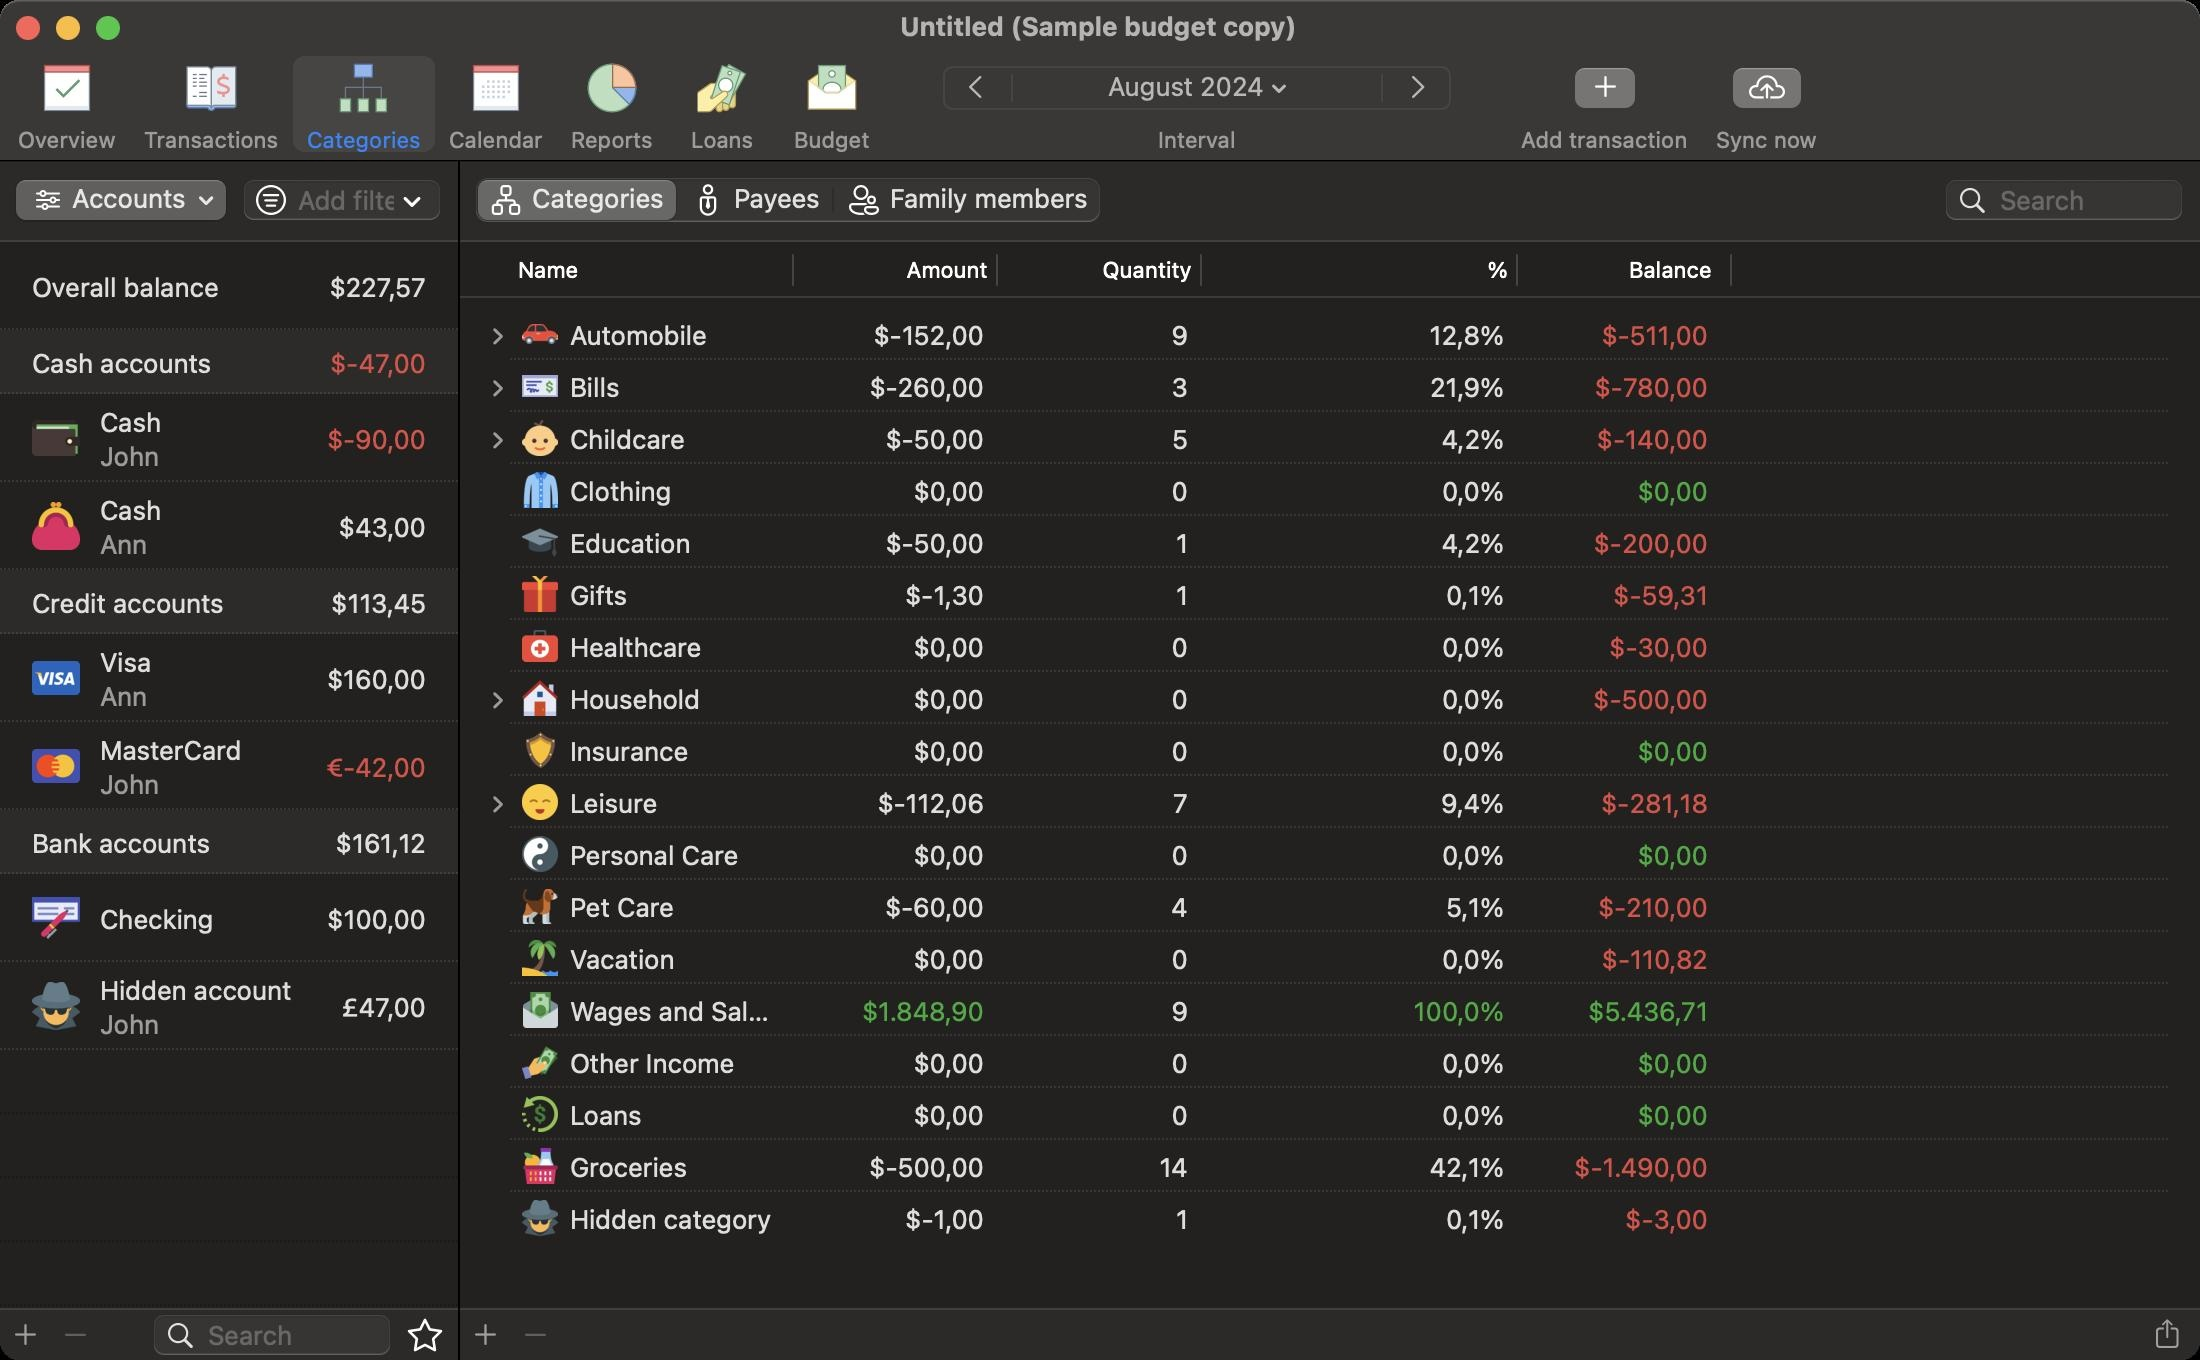
Accessibility tree:
{"name": "Untitled_(Sample_budget_copy)", "role": "AXWindow", "description": null, "role_description": "standard window", "value": null, "position": "492.00;157.00", "size": "1100;680", "children": [{"name": null, "role": "AXGroup", "description": null, "role_description": "group", "value": null, "position": "0.00;80.00", "size": "1100;600", "children": [{"name": null, "role": "AXSplitGroup", "description": null, "role_description": "split group", "value": null, "position": "0.00;80.00", "size": "1100;600", "children": [{"name": "Accounts", "role": "AXMenuButton", "description": null, "role_description": "menu button", "value": null, "position": "5.00;89.00", "size": "112;25", "children": []}, {"name": null, "role": "AXTextField", "description": null, "role_description": "search text field", "value": "", "position": "121.00;89.00", "size": "100;22", "children": [{"name": "", "role": "AXButton", "description": "search", "role_description": "button", "value": null, "position": "123.00;89.00", "size": "25;22", "children": []}]}, {"name": null, "role": "AXTextField", "description": null, "role_description": "search text field", "value": "", "position": "76.00;656.50", "size": "120;22", "children": [{"name": "", "role": "AXButton", "description": "search", "role_description": "button", "value": null, "position": "78.00;656.50", "size": "25;22", "children": []}]}, {"name": "", "role": "AXButton", "description": null, "role_description": "button", "value": null, "position": "200.00;655.00", "size": "25;25", "children": []}, {"name": "", "role": "AXButton", "description": "add", "role_description": "button", "value": null, "position": "0.00;652.50", "size": "26;29", "children": []}, {"name": "", "role": "AXButton", "description": "remove", "role_description": "button", "value": null, "position": "25.00;657.00", "size": "26;20", "children": []}, {"name": null, "role": "AXScrollArea", "description": null, "role_description": "scroll area", "value": null, "position": "0.00;121.00", "size": "229;533", "children": [{"name": null, "role": "AXTable", "description": null, "role_description": "table", "value": null, "position": "0.00;121.00", "size": "229;533", "children": [{"name": null, "role": "AXRow", "description": null, "role_description": "table row", "value": null, "position": "0.00;121.00", "size": "229;44", "children": [{"name": null, "role": "AXCell", "description": null, "role_description": "cell", "value": null, "position": "6.00;121.00", "size": "217;44", "children": [{"name": null, "role": "AXStaticText", "description": null, "role_description": "text", "value": "Overall balance", "position": "14.00;134.50", "size": "98;17", "children": []}, {"name": null, "role": "AXStaticText", "description": null, "role_description": "text", "value": "$227,57", "position": "162.50;134.50", "size": "52;17", "children": []}]}]}, {"name": null, "role": "AXRow", "description": null, "role_description": "table row", "value": null, "position": "0.00;165.00", "size": "229;32", "children": [{"name": null, "role": "AXCell", "description": null, "role_description": "cell", "value": null, "position": "6.00;165.00", "size": "217;32", "children": [{"name": null, "role": "AXStaticText", "description": null, "role_description": "text", "value": "Cash accounts", "position": "14.00;172.50", "size": "94;17", "children": []}, {"name": null, "role": "AXStaticText", "description": null, "role_description": "text", "value": "$-47,00", "position": "163.00;172.50", "size": "52;17", "children": []}]}]}, {"name": null, "role": "AXRow", "description": null, "role_description": "table row", "value": null, "position": "0.00;197.00", "size": "229;44", "children": [{"name": null, "role": "AXCell", "description": null, "role_description": "cell", "value": null, "position": "6.00;197.00", "size": "217;44", "children": [{"name": null, "role": "AXImage", "description": "", "role_description": "image", "value": null, "position": "16.00;207.00", "size": "24;24", "children": []}, {"name": null, "role": "AXStaticText", "description": null, "role_description": "text", "value": "Cash", "position": "48.00;202.00", "size": "35;17", "children": []}, {"name": null, "role": "AXStaticText", "description": null, "role_description": "text", "value": "John", "position": "48.00;219.00", "size": "34;17", "children": []}, {"name": null, "role": "AXStaticText", "description": null, "role_description": "text", "value": "$-90,00", "position": "161.50;210.50", "size": "54;17", "children": []}]}]}, {"name": null, "role": "AXRow", "description": null, "role_description": "table row", "value": null, "position": "0.00;241.00", "size": "229;44", "children": [{"name": null, "role": "AXCell", "description": null, "role_description": "cell", "value": null, "position": "6.00;241.00", "size": "217;44", "children": [{"name": null, "role": "AXImage", "description": "", "role_description": "image", "value": null, "position": "16.00;251.00", "size": "24;24", "children": []}, {"name": null, "role": "AXStaticText", "description": null, "role_description": "text", "value": "Cash", "position": "48.00;246.00", "size": "35;17", "children": []}, {"name": null, "role": "AXStaticText", "description": null, "role_description": "text", "value": "Ann", "position": "48.00;263.00", "size": "28;17", "children": []}, {"name": null, "role": "AXStaticText", "description": null, "role_description": "text", "value": "$43,00", "position": "167.00;254.50", "size": "48;17", "children": []}]}]}, {"name": null, "role": "AXRow", "description": null, "role_description": "table row", "value": null, "position": "0.00;285.00", "size": "229;32", "children": [{"name": null, "role": "AXCell", "description": null, "role_description": "cell", "value": null, "position": "6.00;285.00", "size": "217;32", "children": [{"name": null, "role": "AXStaticText", "description": null, "role_description": "text", "value": "Credit accounts", "position": "14.00;292.50", "size": "100;17", "children": []}, {"name": null, "role": "AXStaticText", "description": null, "role_description": "text", "value": "$113,45", "position": "163.50;292.50", "size": "52;17", "children": []}]}]}, {"name": null, "role": "AXRow", "description": null, "role_description": "table row", "value": null, "position": "0.00;317.00", "size": "229;44", "children": [{"name": null, "role": "AXCell", "description": null, "role_description": "cell", "value": null, "position": "6.00;317.00", "size": "217;44", "children": [{"name": null, "role": "AXImage", "description": "", "role_description": "image", "value": null, "position": "16.00;327.00", "size": "24;24", "children": []}, {"name": null, "role": "AXStaticText", "description": null, "role_description": "text", "value": "Visa", "position": "48.00;322.00", "size": "30;17", "children": []}, {"name": null, "role": "AXStaticText", "description": null, "role_description": "text", "value": "Ann", "position": "48.00;339.00", "size": "28;17", "children": []}, {"name": null, "role": "AXStaticText", "description": null, "role_description": "text", "value": "$160,00", "position": "161.50;330.50", "size": "54;17", "children": []}]}]}, {"name": null, "role": "AXRow", "description": null, "role_description": "table row", "value": null, "position": "0.00;361.00", "size": "229;44", "children": [{"name": null, "role": "AXCell", "description": null, "role_description": "cell", "value": null, "position": "6.00;361.00", "size": "217;44", "children": [{"name": null, "role": "AXImage", "description": "", "role_description": "image", "value": null, "position": "16.00;371.00", "size": "24;24", "children": []}, {"name": null, "role": "AXStaticText", "description": null, "role_description": "text", "value": "MasterCard", "position": "48.00;366.00", "size": "75;17", "children": []}, {"name": null, "role": "AXStaticText", "description": null, "role_description": "text", "value": "John", "position": "48.00;383.00", "size": "34;17", "children": []}, {"name": null, "role": "AXStaticText", "description": null, "role_description": "text", "value": "€-42,00", "position": "161.00;374.50", "size": "54;17", "children": []}]}]}, {"name": null, "role": "AXRow", "description": null, "role_description": "table row", "value": null, "position": "0.00;405.00", "size": "229;32", "children": [{"name": null, "role": "AXCell", "description": null, "role_description": "cell", "value": null, "position": "6.00;405.00", "size": "217;32", "children": [{"name": null, "role": "AXStaticText", "description": null, "role_description": "text", "value": "Bank accounts", "position": "14.00;412.50", "size": "94;17", "children": []}, {"name": null, "role": "AXStaticText", "description": null, "role_description": "text", "value": "$161,12", "position": "165.50;412.50", "size": "50;17", "children": []}]}]}, {"name": null, "role": "AXRow", "description": null, "role_description": "table row", "value": null, "position": "0.00;437.00", "size": "229;44", "children": [{"name": null, "role": "AXCell", "description": null, "role_description": "cell", "value": null, "position": "6.00;437.00", "size": "217;44", "children": [{"name": null, "role": "AXImage", "description": "", "role_description": "image", "value": null, "position": "16.00;447.00", "size": "24;24", "children": []}, {"name": null, "role": "AXStaticText", "description": null, "role_description": "text", "value": "Checking", "position": "48.00;450.50", "size": "61;17", "children": []}, {"name": null, "role": "AXStaticText", "description": null, "role_description": "text", "value": "$100,00", "position": "161.50;450.50", "size": "54;17", "children": []}]}]}, {"name": null, "role": "AXRow", "description": null, "role_description": "table row", "value": null, "position": "0.00;481.00", "size": "229;44", "children": [{"name": null, "role": "AXCell", "description": null, "role_description": "cell", "value": null, "position": "6.00;481.00", "size": "217;44", "children": [{"name": null, "role": "AXImage", "description": "", "role_description": "image", "value": null, "position": "16.00;491.00", "size": "24;24", "children": []}, {"name": null, "role": "AXStaticText", "description": null, "role_description": "text", "value": "Hidden account", "position": "48.00;486.00", "size": "100;17", "children": []}, {"name": null, "role": "AXStaticText", "description": null, "role_description": "text", "value": "John", "position": "48.00;503.00", "size": "34;17", "children": []}, {"name": null, "role": "AXStaticText", "description": null, "role_description": "text", "value": "£47,00", "position": "167.50;494.50", "size": "48;17", "children": []}]}]}, {"name": null, "role": "AXColumn", "description": null, "role_description": "column", "value": null, "position": "0.00;121.00", "size": "229;533", "children": []}]}]}, {"name": null, "role": "AXSplitter", "description": null, "role_description": "splitter", "value": 229.0, "position": "229.00;80.00", "size": "1;600", "children": []}, {"name": null, "role": "AXGroup", "description": null, "role_description": "group", "value": null, "position": "230.00;80.00", "size": "870;600", "children": [{"name": null, "role": "AXScrollArea", "description": null, "role_description": "scroll area", "value": null, "position": "230.00;121.00", "size": "870;533", "children": [{"name": null, "role": "AXOutline", "description": null, "role_description": "outline", "value": null, "position": "230.00;149.00", "size": "870;505", "children": [{"name": null, "role": "AXRow", "description": null, "role_description": "outline row", "value": null, "position": "230.00;154.00", "size": "870;26", "children": [{"name": null, "role": "AXCell", "description": null, "role_description": "cell", "value": null, "position": "255.00;157.00", "size": "154;20", "children": [{"name": null, "role": "AXImage", "description": "category 305s@2x", "role_description": "image", "value": null, "position": "261.00;158.00", "size": "18;18", "children": []}, {"name": null, "role": "AXTextField", "description": null, "role_description": "text field", "value": "Automobile", "position": "283.00;158.50", "size": "109;17", "children": []}, {"name": null, "role": "AXDisclosureTriangle", "description": null, "role_description": "disclosure triangle", "value": 0, "position": "242.00;157.00", "size": "13;20", "children": []}]}, {"name": null, "role": "AXCell", "description": null, "role_description": "cell", "value": null, "position": "398.00;157.00", "size": "100;20", "children": [{"name": null, "role": "AXStaticText", "description": null, "role_description": "text", "value": "$-152,00", "position": "402.00;158.50", "size": "92;17", "children": []}]}, {"name": null, "role": "AXCell", "description": null, "role_description": "cell", "value": null, "position": "500.00;157.00", "size": "100;20", "children": [{"name": null, "role": "AXStaticText", "description": null, "role_description": "text", "value": "9", "position": "504.00;158.50", "size": "92;17", "children": []}]}, {"name": null, "role": "AXCell", "description": null, "role_description": "cell", "value": null, "position": "602.00;157.00", "size": "156;20", "children": [{"name": null, "role": "AXStaticText", "description": null, "role_description": "text", "value": "12,8%", "position": "606.00;158.50", "size": "148;17", "children": []}]}, {"name": null, "role": "AXCell", "description": null, "role_description": "cell", "value": null, "position": "760.00;157.00", "size": "100;20", "children": [{"name": null, "role": "AXStaticText", "description": null, "role_description": "text", "value": "$-511,00", "position": "764.00;158.50", "size": "92;17", "children": []}]}]}, {"name": null, "role": "AXRow", "description": null, "role_description": "outline row", "value": null, "position": "230.00;180.00", "size": "870;26", "children": [{"name": null, "role": "AXCell", "description": null, "role_description": "cell", "value": null, "position": "255.00;183.00", "size": "154;20", "children": [{"name": null, "role": "AXImage", "description": "category 578s@2x", "role_description": "image", "value": null, "position": "261.00;184.00", "size": "18;18", "children": []}, {"name": null, "role": "AXTextField", "description": null, "role_description": "text field", "value": "Bills", "position": "283.00;184.50", "size": "109;17", "children": []}, {"name": null, "role": "AXDisclosureTriangle", "description": null, "role_description": "disclosure triangle", "value": 0, "position": "242.00;183.00", "size": "13;20", "children": []}]}, {"name": null, "role": "AXCell", "description": null, "role_description": "cell", "value": null, "position": "398.00;183.00", "size": "100;20", "children": [{"name": null, "role": "AXStaticText", "description": null, "role_description": "text", "value": "$-260,00", "position": "402.00;184.50", "size": "92;17", "children": []}]}, {"name": null, "role": "AXCell", "description": null, "role_description": "cell", "value": null, "position": "500.00;183.00", "size": "100;20", "children": [{"name": null, "role": "AXStaticText", "description": null, "role_description": "text", "value": "3", "position": "504.00;184.50", "size": "92;17", "children": []}]}, {"name": null, "role": "AXCell", "description": null, "role_description": "cell", "value": null, "position": "602.00;183.00", "size": "156;20", "children": [{"name": null, "role": "AXStaticText", "description": null, "role_description": "text", "value": "21,9%", "position": "606.00;184.50", "size": "148;17", "children": []}]}, {"name": null, "role": "AXCell", "description": null, "role_description": "cell", "value": null, "position": "760.00;183.00", "size": "100;20", "children": [{"name": null, "role": "AXStaticText", "description": null, "role_description": "text", "value": "$-780,00", "position": "764.00;184.50", "size": "92;17", "children": []}]}]}, {"name": null, "role": "AXRow", "description": null, "role_description": "outline row", "value": null, "position": "230.00;206.00", "size": "870;26", "children": [{"name": null, "role": "AXCell", "description": null, "role_description": "cell", "value": null, "position": "255.00;209.00", "size": "154;20", "children": [{"name": null, "role": "AXImage", "description": "category 356s@2x", "role_description": "image", "value": null, "position": "261.00;210.00", "size": "18;18", "children": []}, {"name": null, "role": "AXTextField", "description": null, "role_description": "text field", "value": "Childcare", "position": "283.00;210.50", "size": "109;17", "children": []}, {"name": null, "role": "AXDisclosureTriangle", "description": null, "role_description": "disclosure triangle", "value": 0, "position": "242.00;209.00", "size": "13;20", "children": []}]}, {"name": null, "role": "AXCell", "description": null, "role_description": "cell", "value": null, "position": "398.00;209.00", "size": "100;20", "children": [{"name": null, "role": "AXStaticText", "description": null, "role_description": "text", "value": "$-50,00", "position": "402.00;210.50", "size": "92;17", "children": []}]}, {"name": null, "role": "AXCell", "description": null, "role_description": "cell", "value": null, "position": "500.00;209.00", "size": "100;20", "children": [{"name": null, "role": "AXStaticText", "description": null, "role_description": "text", "value": "5", "position": "504.00;210.50", "size": "92;17", "children": []}]}, {"name": null, "role": "AXCell", "description": null, "role_description": "cell", "value": null, "position": "602.00;209.00", "size": "156;20", "children": [{"name": null, "role": "AXStaticText", "description": null, "role_description": "text", "value": "4,2%", "position": "606.00;210.50", "size": "148;17", "children": []}]}, {"name": null, "role": "AXCell", "description": null, "role_description": "cell", "value": null, "position": "760.00;209.00", "size": "100;20", "children": [{"name": null, "role": "AXStaticText", "description": null, "role_description": "text", "value": "$-140,00", "position": "764.00;210.50", "size": "92;17", "children": []}]}]}, {"name": null, "role": "AXRow", "description": null, "role_description": "outline row", "value": null, "position": "230.00;232.00", "size": "870;26", "children": [{"name": null, "role": "AXCell", "description": null, "role_description": "cell", "value": null, "position": "255.00;235.00", "size": "141;20", "children": [{"name": null, "role": "AXImage", "description": "category 1436s@2x", "role_description": "image", "value": null, "position": "261.00;236.00", "size": "18;18", "children": []}, {"name": null, "role": "AXTextField", "description": null, "role_description": "text field", "value": "Clothing", "position": "283.00;236.50", "size": "109;17", "children": []}]}, {"name": null, "role": "AXCell", "description": null, "role_description": "cell", "value": null, "position": "398.00;235.00", "size": "100;20", "children": [{"name": null, "role": "AXStaticText", "description": null, "role_description": "text", "value": "$0,00", "position": "402.00;236.50", "size": "92;17", "children": []}]}, {"name": null, "role": "AXCell", "description": null, "role_description": "cell", "value": null, "position": "500.00;235.00", "size": "100;20", "children": [{"name": null, "role": "AXStaticText", "description": null, "role_description": "text", "value": "0", "position": "504.00;236.50", "size": "92;17", "children": []}]}, {"name": null, "role": "AXCell", "description": null, "role_description": "cell", "value": null, "position": "602.00;235.00", "size": "156;20", "children": [{"name": null, "role": "AXStaticText", "description": null, "role_description": "text", "value": "0,0%", "position": "606.00;236.50", "size": "148;17", "children": []}]}, {"name": null, "role": "AXCell", "description": null, "role_description": "cell", "value": null, "position": "760.00;235.00", "size": "100;20", "children": [{"name": null, "role": "AXStaticText", "description": null, "role_description": "text", "value": "$0,00", "position": "764.00;236.50", "size": "92;17", "children": []}]}]}, {"name": null, "role": "AXRow", "description": null, "role_description": "outline row", "value": null, "position": "230.00;258.00", "size": "870;26", "children": [{"name": null, "role": "AXCell", "description": null, "role_description": "cell", "value": null, "position": "255.00;261.00", "size": "141;20", "children": [{"name": null, "role": "AXImage", "description": "category 198s@2x", "role_description": "image", "value": null, "position": "261.00;262.00", "size": "18;18", "children": []}, {"name": null, "role": "AXTextField", "description": null, "role_description": "text field", "value": "Education", "position": "283.00;262.50", "size": "109;17", "children": []}]}, {"name": null, "role": "AXCell", "description": null, "role_description": "cell", "value": null, "position": "398.00;261.00", "size": "100;20", "children": [{"name": null, "role": "AXStaticText", "description": null, "role_description": "text", "value": "$-50,00", "position": "402.00;262.50", "size": "92;17", "children": []}]}, {"name": null, "role": "AXCell", "description": null, "role_description": "cell", "value": null, "position": "500.00;261.00", "size": "100;20", "children": [{"name": null, "role": "AXStaticText", "description": null, "role_description": "text", "value": "1", "position": "504.00;262.50", "size": "92;17", "children": []}]}, {"name": null, "role": "AXCell", "description": null, "role_description": "cell", "value": null, "position": "602.00;261.00", "size": "156;20", "children": [{"name": null, "role": "AXStaticText", "description": null, "role_description": "text", "value": "4,2%", "position": "606.00;262.50", "size": "148;17", "children": []}]}, {"name": null, "role": "AXCell", "description": null, "role_description": "cell", "value": null, "position": "760.00;261.00", "size": "100;20", "children": [{"name": null, "role": "AXStaticText", "description": null, "role_description": "text", "value": "$-200,00", "position": "764.00;262.50", "size": "92;17", "children": []}]}]}, {"name": null, "role": "AXRow", "description": null, "role_description": "outline row", "value": null, "position": "230.00;284.00", "size": "870;26", "children": [{"name": null, "role": "AXCell", "description": null, "role_description": "cell", "value": null, "position": "255.00;287.00", "size": "141;20", "children": [{"name": null, "role": "AXImage", "description": "category 153s@2x", "role_description": "image", "value": null, "position": "261.00;288.00", "size": "18;18", "children": []}, {"name": null, "role": "AXTextField", "description": null, "role_description": "text field", "value": "Gifts", "position": "283.00;288.50", "size": "109;17", "children": []}]}, {"name": null, "role": "AXCell", "description": null, "role_description": "cell", "value": null, "position": "398.00;287.00", "size": "100;20", "children": [{"name": null, "role": "AXStaticText", "description": null, "role_description": "text", "value": "$-1,30", "position": "402.00;288.50", "size": "92;17", "children": []}]}, {"name": null, "role": "AXCell", "description": null, "role_description": "cell", "value": null, "position": "500.00;287.00", "size": "100;20", "children": [{"name": null, "role": "AXStaticText", "description": null, "role_description": "text", "value": "1", "position": "504.00;288.50", "size": "92;17", "children": []}]}, {"name": null, "role": "AXCell", "description": null, "role_description": "cell", "value": null, "position": "602.00;287.00", "size": "156;20", "children": [{"name": null, "role": "AXStaticText", "description": null, "role_description": "text", "value": "0,1%", "position": "606.00;288.50", "size": "148;17", "children": []}]}, {"name": null, "role": "AXCell", "description": null, "role_description": "cell", "value": null, "position": "760.00;287.00", "size": "100;20", "children": [{"name": null, "role": "AXStaticText", "description": null, "role_description": "text", "value": "$-59,31", "position": "764.00;288.50", "size": "92;17", "children": []}]}]}, {"name": null, "role": "AXRow", "description": null, "role_description": "outline row", "value": null, "position": "230.00;310.00", "size": "870;26", "children": [{"name": null, "role": "AXCell", "description": null, "role_description": "cell", "value": null, "position": "255.00;313.00", "size": "141;20", "children": [{"name": null, "role": "AXImage", "description": "category 151s@2x", "role_description": "image", "value": null, "position": "261.00;314.00", "size": "18;18", "children": []}, {"name": null, "role": "AXTextField", "description": null, "role_description": "text field", "value": "Healthcare", "position": "283.00;314.50", "size": "109;17", "children": []}]}, {"name": null, "role": "AXCell", "description": null, "role_description": "cell", "value": null, "position": "398.00;313.00", "size": "100;20", "children": [{"name": null, "role": "AXStaticText", "description": null, "role_description": "text", "value": "$0,00", "position": "402.00;314.50", "size": "92;17", "children": []}]}, {"name": null, "role": "AXCell", "description": null, "role_description": "cell", "value": null, "position": "500.00;313.00", "size": "100;20", "children": [{"name": null, "role": "AXStaticText", "description": null, "role_description": "text", "value": "0", "position": "504.00;314.50", "size": "92;17", "children": []}]}, {"name": null, "role": "AXCell", "description": null, "role_description": "cell", "value": null, "position": "602.00;313.00", "size": "156;20", "children": [{"name": null, "role": "AXStaticText", "description": null, "role_description": "text", "value": "0,0%", "position": "606.00;314.50", "size": "148;17", "children": []}]}, {"name": null, "role": "AXCell", "description": null, "role_description": "cell", "value": null, "position": "760.00;313.00", "size": "100;20", "children": [{"name": null, "role": "AXStaticText", "description": null, "role_description": "text", "value": "$-30,00", "position": "764.00;314.50", "size": "92;17", "children": []}]}]}, {"name": null, "role": "AXRow", "description": null, "role_description": "outline row", "value": null, "position": "230.00;336.00", "size": "870;26", "children": [{"name": null, "role": "AXCell", "description": null, "role_description": "cell", "value": null, "position": "255.00;339.00", "size": "154;20", "children": [{"name": null, "role": "AXImage", "description": "category 335s@2x", "role_description": "image", "value": null, "position": "261.00;340.00", "size": "18;18", "children": []}, {"name": null, "role": "AXTextField", "description": null, "role_description": "text field", "value": "Household", "position": "283.00;340.50", "size": "109;17", "children": []}, {"name": null, "role": "AXDisclosureTriangle", "description": null, "role_description": "disclosure triangle", "value": 0, "position": "242.00;339.00", "size": "13;20", "children": []}]}, {"name": null, "role": "AXCell", "description": null, "role_description": "cell", "value": null, "position": "398.00;339.00", "size": "100;20", "children": [{"name": null, "role": "AXStaticText", "description": null, "role_description": "text", "value": "$0,00", "position": "402.00;340.50", "size": "92;17", "children": []}]}, {"name": null, "role": "AXCell", "description": null, "role_description": "cell", "value": null, "position": "500.00;339.00", "size": "100;20", "children": [{"name": null, "role": "AXStaticText", "description": null, "role_description": "text", "value": "0", "position": "504.00;340.50", "size": "92;17", "children": []}]}, {"name": null, "role": "AXCell", "description": null, "role_description": "cell", "value": null, "position": "602.00;339.00", "size": "156;20", "children": [{"name": null, "role": "AXStaticText", "description": null, "role_description": "text", "value": "0,0%", "position": "606.00;340.50", "size": "148;17", "children": []}]}, {"name": null, "role": "AXCell", "description": null, "role_description": "cell", "value": null, "position": "760.00;339.00", "size": "100;20", "children": [{"name": null, "role": "AXStaticText", "description": null, "role_description": "text", "value": "$-500,00", "position": "764.00;340.50", "size": "92;17", "children": []}]}]}, {"name": null, "role": "AXRow", "description": null, "role_description": "outline row", "value": null, "position": "230.00;362.00", "size": "870;26", "children": [{"name": null, "role": "AXCell", "description": null, "role_description": "cell", "value": null, "position": "255.00;365.00", "size": "141;20", "children": [{"name": null, "role": "AXImage", "description": "category 654s@2x", "role_description": "image", "value": null, "position": "261.00;366.00", "size": "18;18", "children": []}, {"name": null, "role": "AXTextField", "description": null, "role_description": "text field", "value": "Insurance", "position": "283.00;366.50", "size": "109;17", "children": []}]}, {"name": null, "role": "AXCell", "description": null, "role_description": "cell", "value": null, "position": "398.00;365.00", "size": "100;20", "children": [{"name": null, "role": "AXStaticText", "description": null, "role_description": "text", "value": "$0,00", "position": "402.00;366.50", "size": "92;17", "children": []}]}, {"name": null, "role": "AXCell", "description": null, "role_description": "cell", "value": null, "position": "500.00;365.00", "size": "100;20", "children": [{"name": null, "role": "AXStaticText", "description": null, "role_description": "text", "value": "0", "position": "504.00;366.50", "size": "92;17", "children": []}]}, {"name": null, "role": "AXCell", "description": null, "role_description": "cell", "value": null, "position": "602.00;365.00", "size": "156;20", "children": [{"name": null, "role": "AXStaticText", "description": null, "role_description": "text", "value": "0,0%", "position": "606.00;366.50", "size": "148;17", "children": []}]}, {"name": null, "role": "AXCell", "description": null, "role_description": "cell", "value": null, "position": "760.00;365.00", "size": "100;20", "children": [{"name": null, "role": "AXStaticText", "description": null, "role_description": "text", "value": "$0,00", "position": "764.00;366.50", "size": "92;17", "children": []}]}]}, {"name": null, "role": "AXRow", "description": null, "role_description": "outline row", "value": null, "position": "230.00;388.00", "size": "870;26", "children": [{"name": null, "role": "AXCell", "description": null, "role_description": "cell", "value": null, "position": "255.00;391.00", "size": "154;20", "children": [{"name": null, "role": "AXImage", "description": "category 410s@2x", "role_description": "image", "value": null, "position": "261.00;392.00", "size": "18;18", "children": []}, {"name": null, "role": "AXTextField", "description": null, "role_description": "text field", "value": "Leisure", "position": "283.00;392.50", "size": "109;17", "children": []}, {"name": null, "role": "AXDisclosureTriangle", "description": null, "role_description": "disclosure triangle", "value": 0, "position": "242.00;391.00", "size": "13;20", "children": []}]}, {"name": null, "role": "AXCell", "description": null, "role_description": "cell", "value": null, "position": "398.00;391.00", "size": "100;20", "children": [{"name": null, "role": "AXStaticText", "description": null, "role_description": "text", "value": "$-112,06", "position": "402.00;392.50", "size": "92;17", "children": []}]}, {"name": null, "role": "AXCell", "description": null, "role_description": "cell", "value": null, "position": "500.00;391.00", "size": "100;20", "children": [{"name": null, "role": "AXStaticText", "description": null, "role_description": "text", "value": "7", "position": "504.00;392.50", "size": "92;17", "children": []}]}, {"name": null, "role": "AXCell", "description": null, "role_description": "cell", "value": null, "position": "602.00;391.00", "size": "156;20", "children": [{"name": null, "role": "AXStaticText", "description": null, "role_description": "text", "value": "9,4%", "position": "606.00;392.50", "size": "148;17", "children": []}]}, {"name": null, "role": "AXCell", "description": null, "role_description": "cell", "value": null, "position": "760.00;391.00", "size": "100;20", "children": [{"name": null, "role": "AXStaticText", "description": null, "role_description": "text", "value": "$-281,18", "position": "764.00;392.50", "size": "92;17", "children": []}]}]}, {"name": null, "role": "AXRow", "description": null, "role_description": "outline row", "value": null, "position": "230.00;414.00", "size": "870;26", "children": [{"name": null, "role": "AXCell", "description": null, "role_description": "cell", "value": null, "position": "255.00;417.00", "size": "141;20", "children": [{"name": null, "role": "AXImage", "description": "category 294s@2x", "role_description": "image", "value": null, "position": "261.00;418.00", "size": "18;18", "children": []}, {"name": null, "role": "AXTextField", "description": null, "role_description": "text field", "value": "Personal Care", "position": "283.00;418.50", "size": "109;17", "children": []}]}, {"name": null, "role": "AXCell", "description": null, "role_description": "cell", "value": null, "position": "398.00;417.00", "size": "100;20", "children": [{"name": null, "role": "AXStaticText", "description": null, "role_description": "text", "value": "$0,00", "position": "402.00;418.50", "size": "92;17", "children": []}]}, {"name": null, "role": "AXCell", "description": null, "role_description": "cell", "value": null, "position": "500.00;417.00", "size": "100;20", "children": [{"name": null, "role": "AXStaticText", "description": null, "role_description": "text", "value": "0", "position": "504.00;418.50", "size": "92;17", "children": []}]}, {"name": null, "role": "AXCell", "description": null, "role_description": "cell", "value": null, "position": "602.00;417.00", "size": "156;20", "children": [{"name": null, "role": "AXStaticText", "description": null, "role_description": "text", "value": "0,0%", "position": "606.00;418.50", "size": "148;17", "children": []}]}, {"name": null, "role": "AXCell", "description": null, "role_description": "cell", "value": null, "position": "760.00;417.00", "size": "100;20", "children": [{"name": null, "role": "AXStaticText", "description": null, "role_description": "text", "value": "$0,00", "position": "764.00;418.50", "size": "92;17", "children": []}]}]}, {"name": null, "role": "AXRow", "description": null, "role_description": "outline row", "value": null, "position": "230.00;440.00", "size": "870;26", "children": [{"name": null, "role": "AXCell", "description": null, "role_description": "cell", "value": null, "position": "255.00;443.00", "size": "141;20", "children": [{"name": null, "role": "AXImage", "description": "category 347s@2x", "role_description": "image", "value": null, "position": "261.00;444.00", "size": "18;18", "children": []}, {"name": null, "role": "AXTextField", "description": null, "role_description": "text field", "value": "Pet Care", "position": "283.00;444.50", "size": "109;17", "children": []}]}, {"name": null, "role": "AXCell", "description": null, "role_description": "cell", "value": null, "position": "398.00;443.00", "size": "100;20", "children": [{"name": null, "role": "AXStaticText", "description": null, "role_description": "text", "value": "$-60,00", "position": "402.00;444.50", "size": "92;17", "children": []}]}, {"name": null, "role": "AXCell", "description": null, "role_description": "cell", "value": null, "position": "500.00;443.00", "size": "100;20", "children": [{"name": null, "role": "AXStaticText", "description": null, "role_description": "text", "value": "4", "position": "504.00;444.50", "size": "92;17", "children": []}]}, {"name": null, "role": "AXCell", "description": null, "role_description": "cell", "value": null, "position": "602.00;443.00", "size": "156;20", "children": [{"name": null, "role": "AXStaticText", "description": null, "role_description": "text", "value": "5,1%", "position": "606.00;444.50", "size": "148;17", "children": []}]}, {"name": null, "role": "AXCell", "description": null, "role_description": "cell", "value": null, "position": "760.00;443.00", "size": "100;20", "children": [{"name": null, "role": "AXStaticText", "description": null, "role_description": "text", "value": "$-210,00", "position": "764.00;444.50", "size": "92;17", "children": []}]}]}, {"name": null, "role": "AXRow", "description": null, "role_description": "outline row", "value": null, "position": "230.00;466.00", "size": "870;26", "children": [{"name": null, "role": "AXCell", "description": null, "role_description": "cell", "value": null, "position": "255.00;469.00", "size": "141;20", "children": [{"name": null, "role": "AXImage", "description": "category 207s@2x", "role_description": "image", "value": null, "position": "261.00;470.00", "size": "18;18", "children": []}, {"name": null, "role": "AXTextField", "description": null, "role_description": "text field", "value": "Vacation", "position": "283.00;470.50", "size": "109;17", "children": []}]}, {"name": null, "role": "AXCell", "description": null, "role_description": "cell", "value": null, "position": "398.00;469.00", "size": "100;20", "children": [{"name": null, "role": "AXStaticText", "description": null, "role_description": "text", "value": "$0,00", "position": "402.00;470.50", "size": "92;17", "children": []}]}, {"name": null, "role": "AXCell", "description": null, "role_description": "cell", "value": null, "position": "500.00;469.00", "size": "100;20", "children": [{"name": null, "role": "AXStaticText", "description": null, "role_description": "text", "value": "0", "position": "504.00;470.50", "size": "92;17", "children": []}]}, {"name": null, "role": "AXCell", "description": null, "role_description": "cell", "value": null, "position": "602.00;469.00", "size": "156;20", "children": [{"name": null, "role": "AXStaticText", "description": null, "role_description": "text", "value": "0,0%", "position": "606.00;470.50", "size": "148;17", "children": []}]}, {"name": null, "role": "AXCell", "description": null, "role_description": "cell", "value": null, "position": "760.00;469.00", "size": "100;20", "children": [{"name": null, "role": "AXStaticText", "description": null, "role_description": "text", "value": "$-110,82", "position": "764.00;470.50", "size": "92;17", "children": []}]}]}, {"name": null, "role": "AXRow", "description": null, "role_description": "outline row", "value": null, "position": "230.00;492.00", "size": "870;26", "children": [{"name": null, "role": "AXCell", "description": null, "role_description": "cell", "value": null, "position": "255.00;495.00", "size": "141;20", "children": [{"name": null, "role": "AXImage", "description": "category 634s@2x", "role_description": "image", "value": null, "position": "261.00;496.00", "size": "18;18", "children": []}, {"name": null, "role": "AXTextField", "description": null, "role_description": "text field", "value": "Wages and Salary", "position": "283.00;496.50", "size": "109;17", "children": []}]}, {"name": null, "role": "AXCell", "description": null, "role_description": "cell", "value": null, "position": "398.00;495.00", "size": "100;20", "children": [{"name": null, "role": "AXStaticText", "description": null, "role_description": "text", "value": "$1.848,90", "position": "402.00;496.50", "size": "92;17", "children": []}]}, {"name": null, "role": "AXCell", "description": null, "role_description": "cell", "value": null, "position": "500.00;495.00", "size": "100;20", "children": [{"name": null, "role": "AXStaticText", "description": null, "role_description": "text", "value": "9", "position": "504.00;496.50", "size": "92;17", "children": []}]}, {"name": null, "role": "AXCell", "description": null, "role_description": "cell", "value": null, "position": "602.00;495.00", "size": "156;20", "children": [{"name": null, "role": "AXStaticText", "description": null, "role_description": "text", "value": "100,0%", "position": "606.00;496.50", "size": "148;17", "children": []}]}, {"name": null, "role": "AXCell", "description": null, "role_description": "cell", "value": null, "position": "760.00;495.00", "size": "100;20", "children": [{"name": null, "role": "AXStaticText", "description": null, "role_description": "text", "value": "$5.436,71", "position": "764.00;496.50", "size": "92;17", "children": []}]}]}, {"name": null, "role": "AXRow", "description": null, "role_description": "outline row", "value": null, "position": "230.00;518.00", "size": "870;26", "children": [{"name": null, "role": "AXCell", "description": null, "role_description": "cell", "value": null, "position": "255.00;521.00", "size": "141;20", "children": [{"name": null, "role": "AXImage", "description": "category 628s@2x", "role_description": "image", "value": null, "position": "261.00;522.00", "size": "18;18", "children": []}, {"name": null, "role": "AXTextField", "description": null, "role_description": "text field", "value": "Other Income", "position": "283.00;522.50", "size": "109;17", "children": []}]}, {"name": null, "role": "AXCell", "description": null, "role_description": "cell", "value": null, "position": "398.00;521.00", "size": "100;20", "children": [{"name": null, "role": "AXStaticText", "description": null, "role_description": "text", "value": "$0,00", "position": "402.00;522.50", "size": "92;17", "children": []}]}, {"name": null, "role": "AXCell", "description": null, "role_description": "cell", "value": null, "position": "500.00;521.00", "size": "100;20", "children": [{"name": null, "role": "AXStaticText", "description": null, "role_description": "text", "value": "0", "position": "504.00;522.50", "size": "92;17", "children": []}]}, {"name": null, "role": "AXCell", "description": null, "role_description": "cell", "value": null, "position": "602.00;521.00", "size": "156;20", "children": [{"name": null, "role": "AXStaticText", "description": null, "role_description": "text", "value": "0,0%", "position": "606.00;522.50", "size": "148;17", "children": []}]}, {"name": null, "role": "AXCell", "description": null, "role_description": "cell", "value": null, "position": "760.00;521.00", "size": "100;20", "children": [{"name": null, "role": "AXStaticText", "description": null, "role_description": "text", "value": "$0,00", "position": "764.00;522.50", "size": "92;17", "children": []}]}]}, {"name": null, "role": "AXRow", "description": null, "role_description": "outline row", "value": null, "position": "230.00;544.00", "size": "870;26", "children": [{"name": null, "role": "AXCell", "description": null, "role_description": "cell", "value": null, "position": "255.00;547.00", "size": "141;20", "children": [{"name": null, "role": "AXImage", "description": "category 630s@2x", "role_description": "image", "value": null, "position": "261.00;548.00", "size": "18;18", "children": []}, {"name": null, "role": "AXTextField", "description": null, "role_description": "text field", "value": "Loans", "position": "283.00;548.50", "size": "109;17", "children": []}]}, {"name": null, "role": "AXCell", "description": null, "role_description": "cell", "value": null, "position": "398.00;547.00", "size": "100;20", "children": [{"name": null, "role": "AXStaticText", "description": null, "role_description": "text", "value": "$0,00", "position": "402.00;548.50", "size": "92;17", "children": []}]}, {"name": null, "role": "AXCell", "description": null, "role_description": "cell", "value": null, "position": "500.00;547.00", "size": "100;20", "children": [{"name": null, "role": "AXStaticText", "description": null, "role_description": "text", "value": "0", "position": "504.00;548.50", "size": "92;17", "children": []}]}, {"name": null, "role": "AXCell", "description": null, "role_description": "cell", "value": null, "position": "602.00;547.00", "size": "156;20", "children": [{"name": null, "role": "AXStaticText", "description": null, "role_description": "text", "value": "0,0%", "position": "606.00;548.50", "size": "148;17", "children": []}]}, {"name": null, "role": "AXCell", "description": null, "role_description": "cell", "value": null, "position": "760.00;547.00", "size": "100;20", "children": [{"name": null, "role": "AXStaticText", "description": null, "role_description": "text", "value": "$0,00", "position": "764.00;548.50", "size": "92;17", "children": []}]}]}, {"name": null, "role": "AXRow", "description": null, "role_description": "outline row", "value": null, "position": "230.00;570.00", "size": "870;26", "children": [{"name": null, "role": "AXCell", "description": null, "role_description": "cell", "value": null, "position": "255.00;573.00", "size": "141;20", "children": [{"name": null, "role": "AXImage", "description": "category 1122s@2x", "role_description": "image", "value": null, "position": "261.00;574.00", "size": "18;18", "children": []}, {"name": null, "role": "AXTextField", "description": null, "role_description": "text field", "value": "Groceries", "position": "283.00;574.50", "size": "109;17", "children": []}]}, {"name": null, "role": "AXCell", "description": null, "role_description": "cell", "value": null, "position": "398.00;573.00", "size": "100;20", "children": [{"name": null, "role": "AXStaticText", "description": null, "role_description": "text", "value": "$-500,00", "position": "402.00;574.50", "size": "92;17", "children": []}]}, {"name": null, "role": "AXCell", "description": null, "role_description": "cell", "value": null, "position": "500.00;573.00", "size": "100;20", "children": [{"name": null, "role": "AXStaticText", "description": null, "role_description": "text", "value": "14", "position": "504.00;574.50", "size": "92;17", "children": []}]}, {"name": null, "role": "AXCell", "description": null, "role_description": "cell", "value": null, "position": "602.00;573.00", "size": "156;20", "children": [{"name": null, "role": "AXStaticText", "description": null, "role_description": "text", "value": "42,1%", "position": "606.00;574.50", "size": "148;17", "children": []}]}, {"name": null, "role": "AXCell", "description": null, "role_description": "cell", "value": null, "position": "760.00;573.00", "size": "100;20", "children": [{"name": null, "role": "AXStaticText", "description": null, "role_description": "text", "value": "$-1.490,00", "position": "764.00;574.50", "size": "92;17", "children": []}]}]}, {"name": null, "role": "AXRow", "description": null, "role_description": "outline row", "value": null, "position": "230.00;596.00", "size": "870;26", "children": [{"name": null, "role": "AXCell", "description": null, "role_description": "cell", "value": null, "position": "255.00;599.00", "size": "141;20", "children": [{"name": null, "role": "AXImage", "description": "category 583s@2x", "role_description": "image", "value": null, "position": "261.00;600.00", "size": "18;18", "children": []}, {"name": null, "role": "AXTextField", "description": null, "role_description": "text field", "value": "Hidden category", "position": "283.00;600.50", "size": "109;17", "children": []}]}, {"name": null, "role": "AXCell", "description": null, "role_description": "cell", "value": null, "position": "398.00;599.00", "size": "100;20", "children": [{"name": null, "role": "AXStaticText", "description": null, "role_description": "text", "value": "$-1,00", "position": "402.00;600.50", "size": "92;17", "children": []}]}, {"name": null, "role": "AXCell", "description": null, "role_description": "cell", "value": null, "position": "500.00;599.00", "size": "100;20", "children": [{"name": null, "role": "AXStaticText", "description": null, "role_description": "text", "value": "1", "position": "504.00;600.50", "size": "92;17", "children": []}]}, {"name": null, "role": "AXCell", "description": null, "role_description": "cell", "value": null, "position": "602.00;599.00", "size": "156;20", "children": [{"name": null, "role": "AXStaticText", "description": null, "role_description": "text", "value": "0,1%", "position": "606.00;600.50", "size": "148;17", "children": []}]}, {"name": null, "role": "AXCell", "description": null, "role_description": "cell", "value": null, "position": "760.00;599.00", "size": "100;20", "children": [{"name": null, "role": "AXStaticText", "description": null, "role_description": "text", "value": "$-3,00", "position": "764.00;600.50", "size": "92;17", "children": []}]}]}, {"name": null, "role": "AXColumn", "description": null, "role_description": "column", "value": null, "position": "240.00;149.00", "size": "157;505", "children": []}, {"name": null, "role": "AXColumn", "description": null, "role_description": "column", "value": null, "position": "397.00;149.00", "size": "102;505", "children": []}, {"name": null, "role": "AXColumn", "description": null, "role_description": "column", "value": null, "position": "499.00;149.00", "size": "102;505", "children": []}, {"name": null, "role": "AXColumn", "description": null, "role_description": "column", "value": null, "position": "601.00;149.00", "size": "158;505", "children": []}, {"name": null, "role": "AXColumn", "description": null, "role_description": "column", "value": null, "position": "759.00;149.00", "size": "107;505", "children": []}, {"name": null, "role": "AXGroup", "description": null, "role_description": "group", "value": null, "position": "230.00;121.00", "size": "870;28", "children": [{"name": "Name", "role": "AXButton", "description": null, "role_description": "sort button", "value": null, "position": "240.00;121.00", "size": "157;28", "children": []}, {"name": "Amount", "role": "AXButton", "description": null, "role_description": "sort button", "value": null, "position": "397.00;121.00", "size": "102;28", "children": []}, {"name": "Quantity", "role": "AXButton", "description": null, "role_description": "sort button", "value": null, "position": "499.00;121.00", "size": "102;28", "children": []}, {"name": "%", "role": "AXButton", "description": null, "role_description": "sort button", "value": null, "position": "601.00;121.00", "size": "158;28", "children": []}, {"name": "Balance", "role": "AXButton", "description": null, "role_description": "sort button", "value": null, "position": "759.00;121.00", "size": "107;28", "children": []}]}]}]}, {"name": "", "role": "AXButton", "description": "add", "role_description": "button", "value": null, "position": "230.00;652.50", "size": "26;29", "children": []}, {"name": "", "role": "AXButton", "description": "remove", "role_description": "button", "value": null, "position": "255.00;657.00", "size": "26;20", "children": []}, {"name": "", "role": "AXButton", "description": "share", "role_description": "button", "value": null, "position": "1071.00;649.00", "size": "26;34", "children": []}, {"name": null, "role": "AXRadioGroup", "description": null, "role_description": "radio group", "value": "{\n    \"name\": null,\n    \"role\": \"AXRadioButton\",\n    \"description\": \"Categories\",\n    \"role_description\": \"radio button\",\n    \"value\": 1,\n    \"position\": \"236.00;88.00\",\n    \"size\": \"103;24\",\n    \"children\": []\n}", "position": "236.00;88.00", "size": "316;24", "children": [{"name": null, "role": "AXRadioButton", "description": "Categories", "role_description": "radio button", "value": 1, "position": "236.00;88.00", "size": "103;24", "children": []}, {"name": null, "role": "AXRadioButton", "description": "Payees", "role_description": "radio button", "value": 0, "position": "339.00;88.00", "size": "78;24", "children": []}, {"name": null, "role": "AXRadioButton", "description": "Family members", "role_description": "radio button", "value": 0, "position": "417.00;88.00", "size": "135;24", "children": []}]}, {"name": null, "role": "AXTextField", "description": null, "role_description": "search text field", "value": "", "position": "972.00;89.00", "size": "120;22", "children": [{"name": "", "role": "AXButton", "description": "search", "role_description": "button", "value": null, "position": "974.00;89.00", "size": "25;22", "children": []}]}]}, {"name": null, "role": "AXScrollArea", "description": null, "role_description": "scroll area", "value": null, "position": "230.00;80.00", "size": "810;0", "children": [{"name": null, "role": "AXList", "description": null, "role_description": "collection", "value": null, "position": "230.00;80.00", "size": "810;24", "children": []}, {"name": null, "role": "AXScrollBar", "description": null, "role_description": "scroll bar", "value": 0.0, "position": "1024.00;80.00", "size": "16;0", "children": [{"name": null, "role": "AXValueIndicator", "description": null, "role_description": "value indicator", "value": 0.0, "position": "1028.00;81.00", "size": "12;26", "children": []}, {"name": null, "role": "AXButton", "description": null, "role_description": "increment arrow button", "value": null, "position": "1024.00;80.00", "size": "0;0", "children": []}, {"name": null, "role": "AXButton", "description": null, "role_description": "decrement arrow button", "value": null, "position": "1024.00;80.00", "size": "0;0", "children": []}, {"name": null, "role": "AXButton", "description": null, "role_description": "increment page button", "value": null, "position": "1028.00;80.00", "size": "12;27", "children": []}, {"name": null, "role": "AXButton", "description": null, "role_description": "decrement page button", "value": null, "position": "1028.00;80.00", "size": "12;1", "children": []}]}]}, {"name": "", "role": "AXButton", "description": null, "role_description": "button", "value": null, "position": "1068.00;88.00", "size": "24;24", "children": []}, {"name": "", "role": "AXButton", "description": null, "role_description": "button", "value": null, "position": "1044.00;88.00", "size": "24;24", "children": []}]}]}, {"name": null, "role": "AXToolbar", "description": null, "role_description": "toolbar", "value": null, "position": "0.00;28.00", "size": "1100;52", "children": [{"name": "Overview", "role": "AXButton", "description": null, "role_description": "button", "value": null, "position": "2.00;28.00", "size": "63;52", "children": []}, {"name": "Transactions", "role": "AXButton", "description": null, "role_description": "button", "value": null, "position": "65.00;28.00", "size": "82;52", "children": []}, {"name": "Categories", "role": "AXButton", "description": null, "role_description": "button", "value": null, "position": "146.50;28.00", "size": "71;52", "children": []}, {"name": "Calendar", "role": "AXButton", "description": null, "role_description": "button", "value": null, "position": "217.50;28.00", "size": "61;52", "children": []}, {"name": "Reports", "role": "AXButton", "description": null, "role_description": "button", "value": null, "position": "278.50;28.00", "size": "55;52", "children": []}, {"name": "Loans", "role": "AXButton", "description": null, "role_description": "button", "value": null, "position": "333.50;28.00", "size": "55;52", "children": []}, {"name": "Budget", "role": "AXButton", "description": null, "role_description": "button", "value": null, "position": "388.50;28.00", "size": "55;52", "children": []}, {"name": null, "role": "AXGroup", "description": null, "role_description": "group", "value": null, "position": "467.50;28.00", "size": "262;52", "children": [{"name": null, "role": "AXGroup", "description": null, "role_description": "group", "value": null, "position": "470.50;32.00", "size": "256;25", "children": [{"name": null, "role": "AXButton", "description": "left arrow", "role_description": "button", "value": null, "position": "470.50;32.00", "size": "36;25", "children": []}, {"name": null, "role": "AXButton", "description": "August 2024", "role_description": "button", "value": null, "position": "506.50;32.00", "size": "185;25", "children": []}, {"name": null, "role": "AXButton", "description": "right arrow", "role_description": "button", "value": null, "position": "691.50;32.00", "size": "35;25", "children": []}]}, {"name": null, "role": "AXStaticText", "description": null, "role_description": "text", "value": "Interval", "position": "575.00;63.00", "size": "47;14", "children": []}]}, {"name": "Add_transaction", "role": "AXButton", "description": "Add transaction", "role_description": "button", "value": null, "position": "753.50;28.00", "size": "98;52", "children": []}, {"name": "Sync_now", "role": "AXButton", "description": null, "role_description": "button", "value": null, "position": "851.00;28.00", "size": "64;52", "children": []}]}, {"name": null, "role": "AXButton", "description": null, "role_description": "close button", "value": null, "position": "7.00;6.00", "size": "14;16", "children": []}, {"name": null, "role": "AXButton", "description": null, "role_description": "zoom button", "value": null, "position": "47.00;6.00", "size": "14;16", "children": [{"name": null, "role": "AXGroup", "description": null, "role_description": "group", "value": null, "position": "47.00;6.00", "size": "14;16", "children": [{"name": null, "role": "AXGroup", "description": null, "role_description": "group", "value": null, "position": "47.00;6.00", "size": "14;16", "children": []}]}]}, {"name": null, "role": "AXButton", "description": null, "role_description": "minimize button", "value": null, "position": "27.00;6.00", "size": "14;16", "children": []}, {"name": "", "role": "AXMenuButton", "description": "document actions", "role_description": "menu button", "value": null, "position": "651.00;5.00", "size": "10;16", "children": []}, {"name": null, "role": "AXStaticText", "description": null, "role_description": "text", "value": "Untitled (Sample budget copy)", "position": "448.00;5.00", "size": "203;16", "children": []}]}